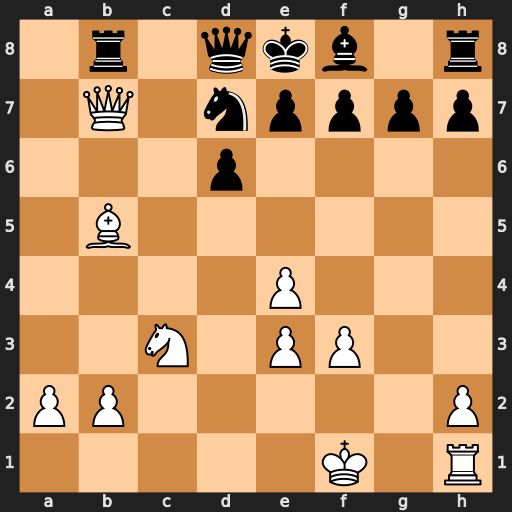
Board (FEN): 1r1qkb1r/1Q1npppp/3p4/1B6/4P3/2N1PP2/PP5P/5K1R
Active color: w
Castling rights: k
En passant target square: -
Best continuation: Bxd7+ Qxd7 Qxb8+